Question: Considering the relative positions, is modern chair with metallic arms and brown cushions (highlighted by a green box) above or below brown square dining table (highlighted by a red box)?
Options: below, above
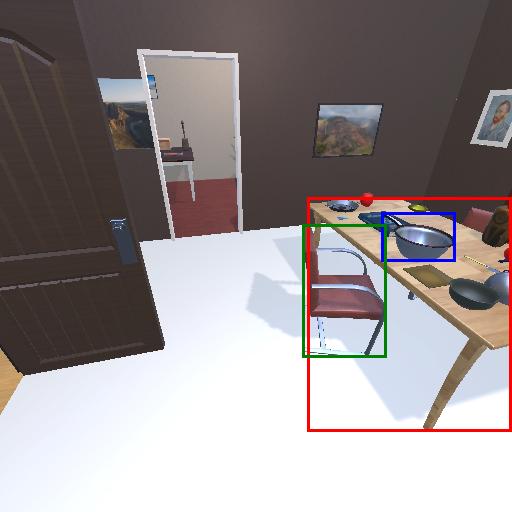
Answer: below